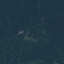
Land use / land cover: Forest